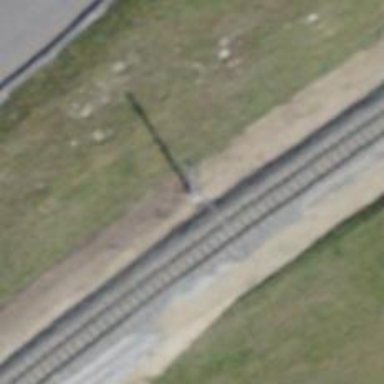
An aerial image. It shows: Power pole.